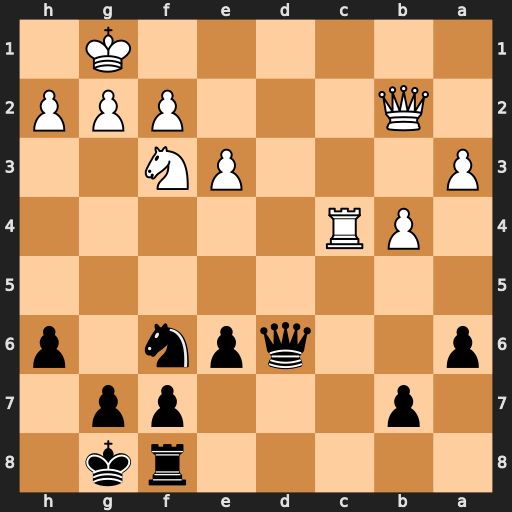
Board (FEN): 5rk1/1p3pp1/p2qpn1p/8/1PR5/P3PN2/1Q3PPP/6K1
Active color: b
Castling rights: -
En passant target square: -
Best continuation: Qd1+ Ne1 Qxe1#